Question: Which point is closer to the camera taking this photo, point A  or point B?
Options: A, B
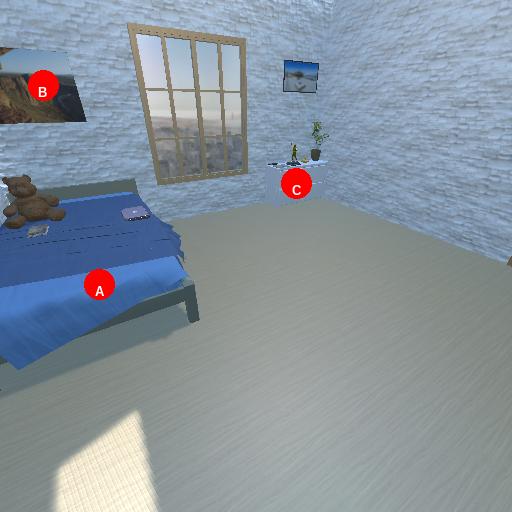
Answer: A